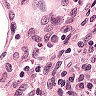
Metastatic tissue present: no